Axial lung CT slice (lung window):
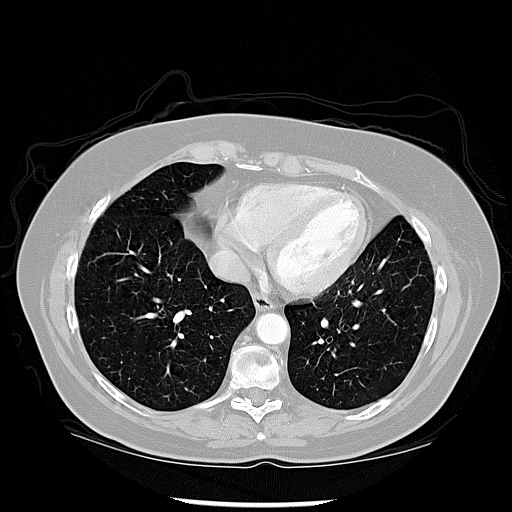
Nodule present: no